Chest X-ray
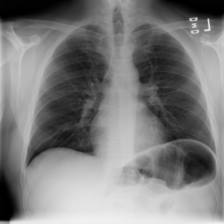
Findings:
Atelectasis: negative
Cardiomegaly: negative
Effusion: negative
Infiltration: negative
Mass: negative
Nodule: negative
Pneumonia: negative
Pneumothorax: negative
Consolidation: negative
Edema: negative
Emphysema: negative
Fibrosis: negative
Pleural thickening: negative
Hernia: negative